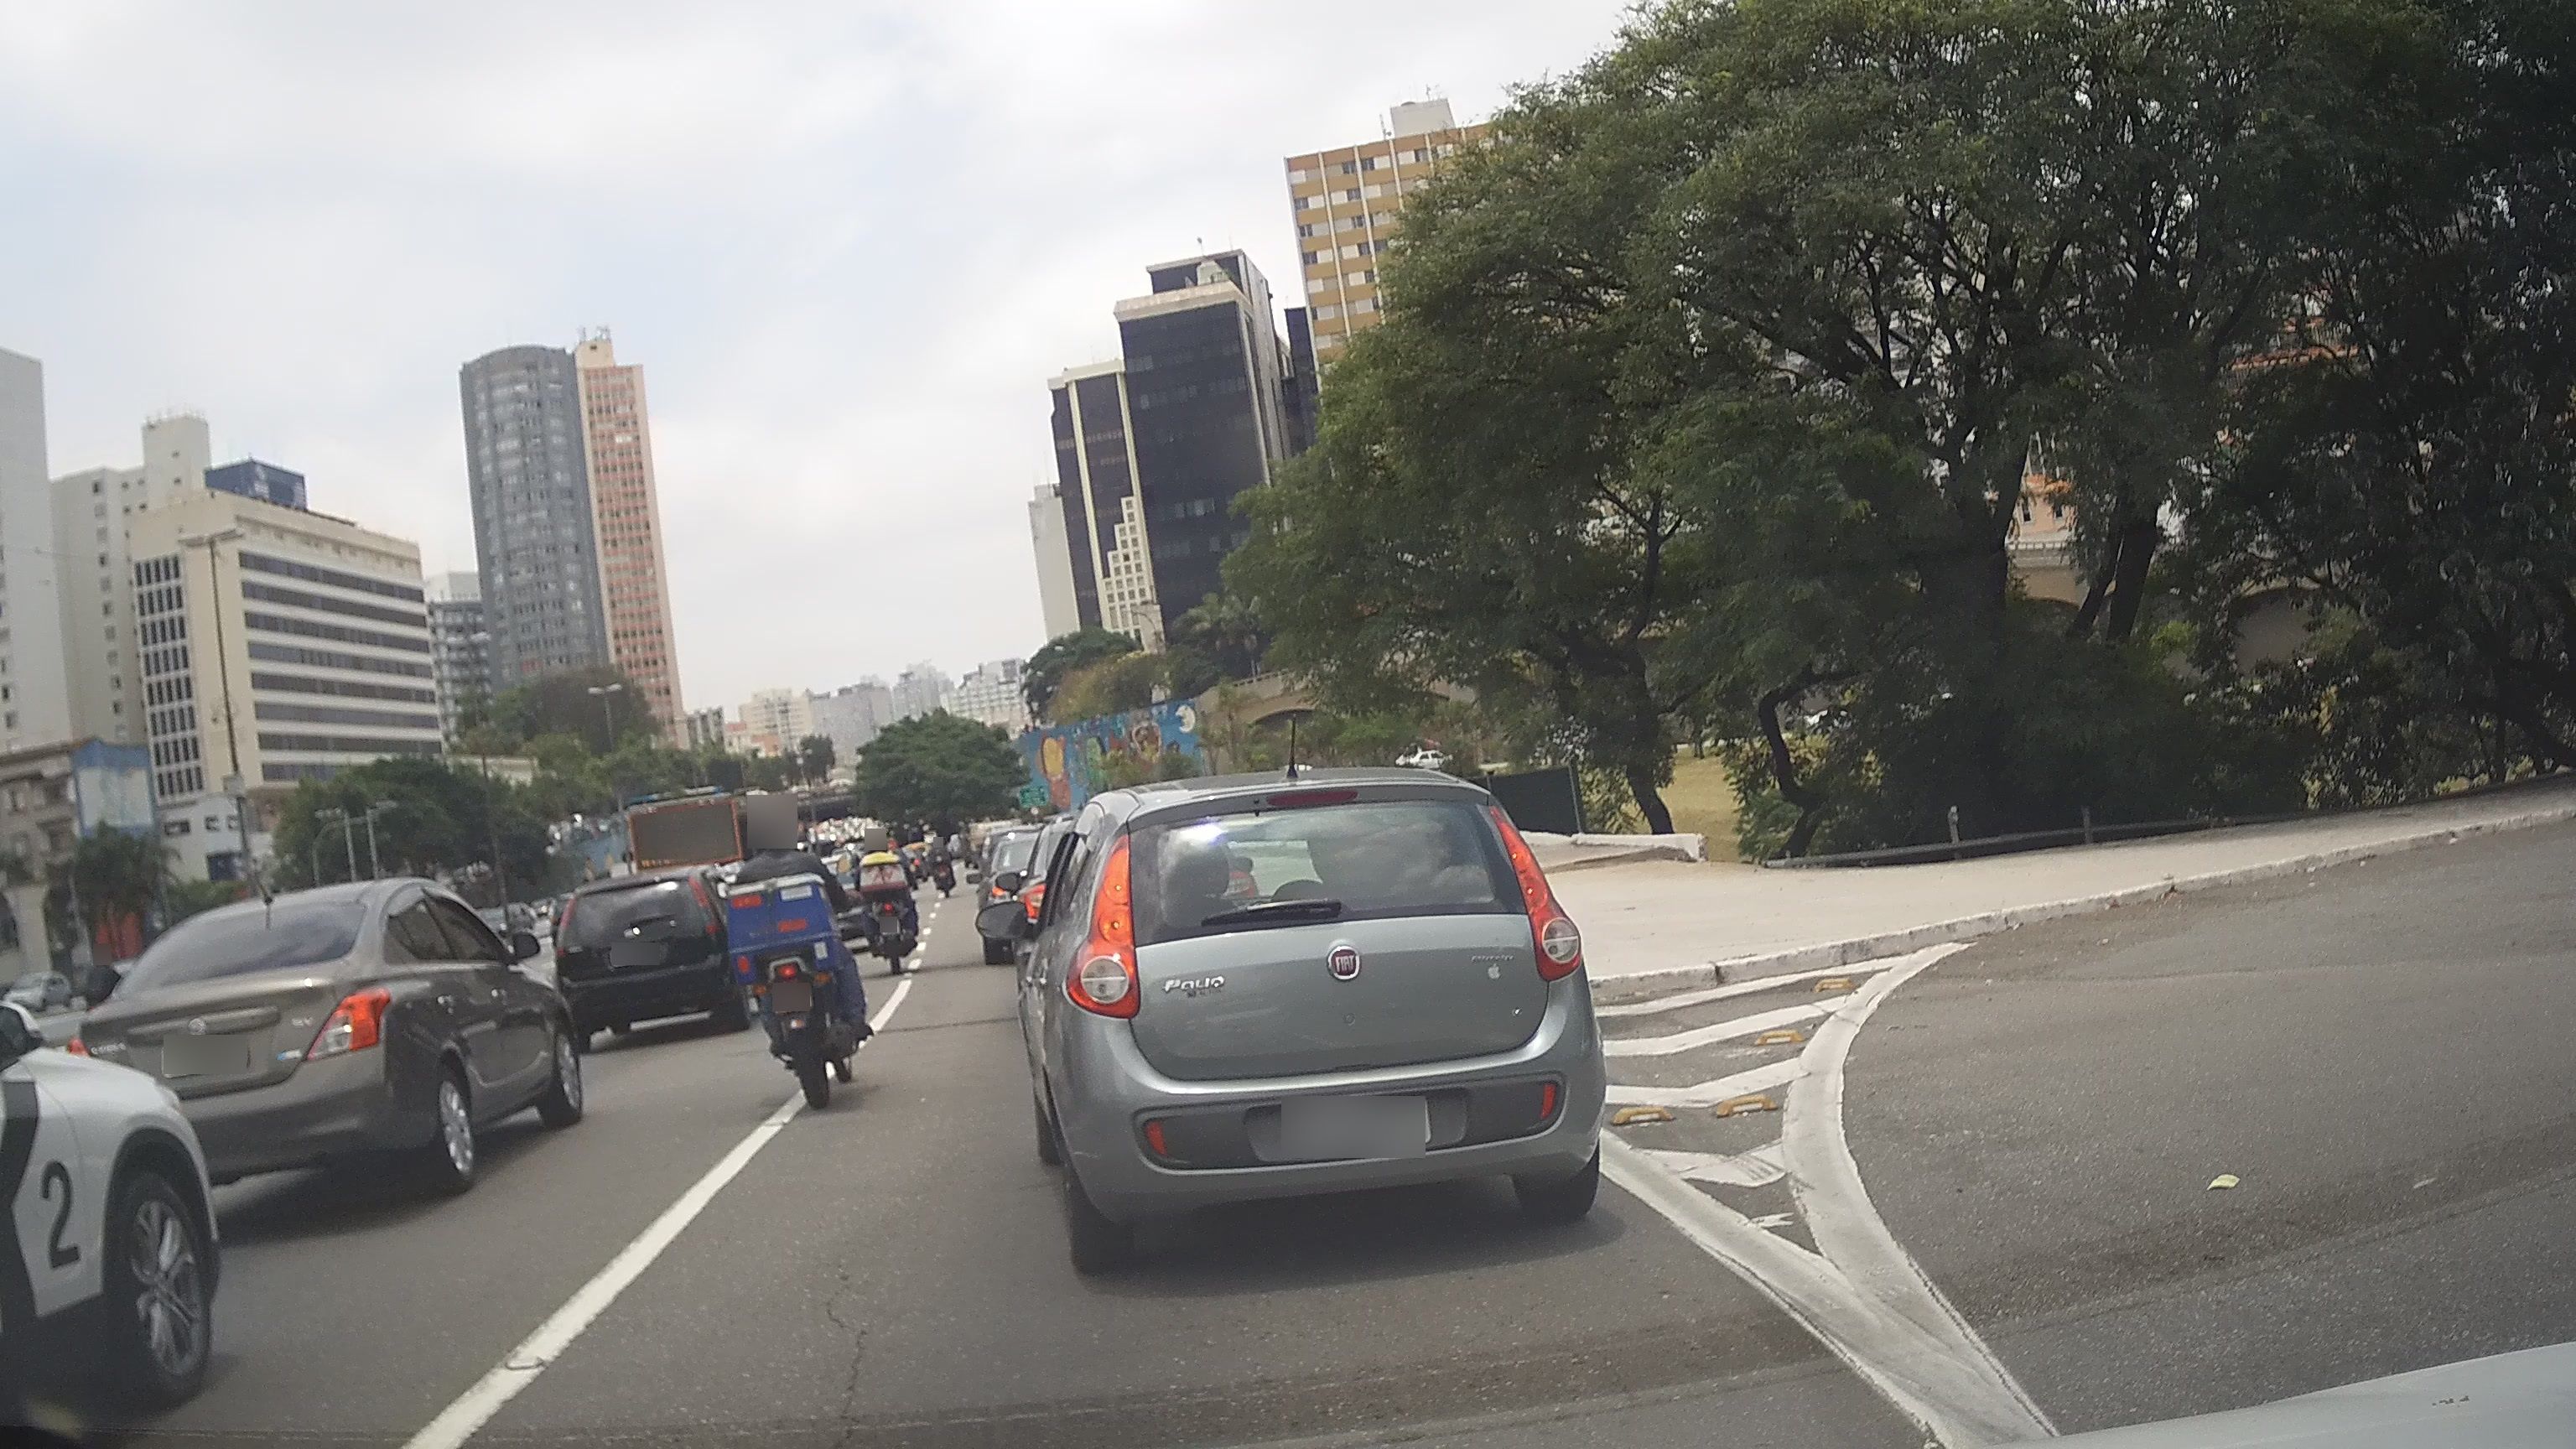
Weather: cloudy
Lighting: day
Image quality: good
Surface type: driving surface
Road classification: trunk
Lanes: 3
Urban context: urban centre
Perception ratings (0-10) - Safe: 2.23, Lively: 7.69, Beautiful: 8.8, Boring: 0.91, Depressing: 3.38, Wealthy: 5.42